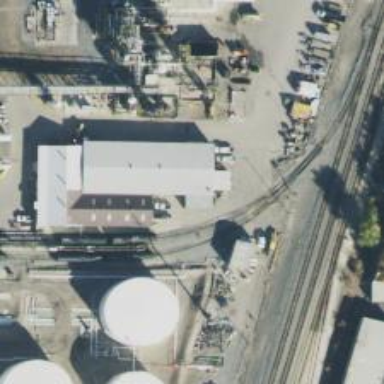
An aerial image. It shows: Railway siding with rails.